Interaction volume radius: 5 \u00c5
Interaction volume height: 15 \u00c5
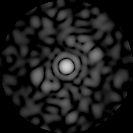
Disorder parameter: 0.82